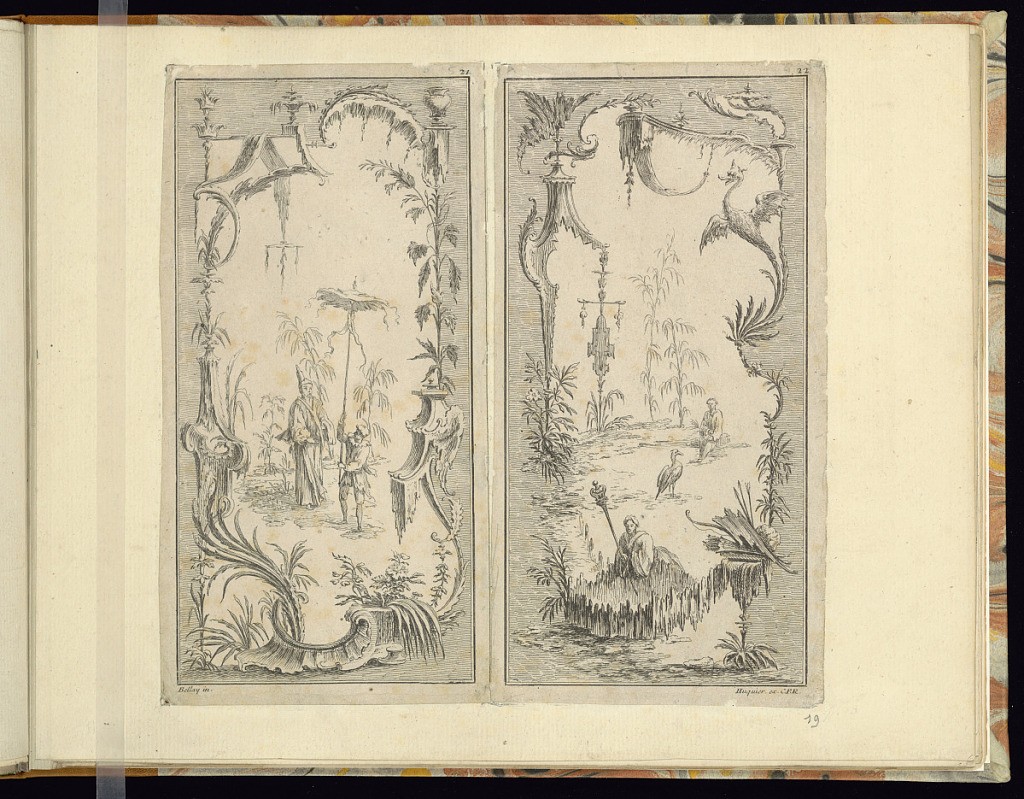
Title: Panel Design (Left Plate)
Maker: Bellay, French, active from 1734
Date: ca.1734-49
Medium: Etching and engraving on laid paper
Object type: Print
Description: A design for an ornamental panel, pasted to the left of another design. The design features rococo and chinoiserie (in the Chinese style) motifs with an ornately decorated frame featuring vases, drapery, leaves, shells, feathers, c-scrolls, plinths, fleurons, and rinceaux. In the center, two male figures stand within a fantastical landscape, one holds a large parasol above the other. The plate is signed and numbered.